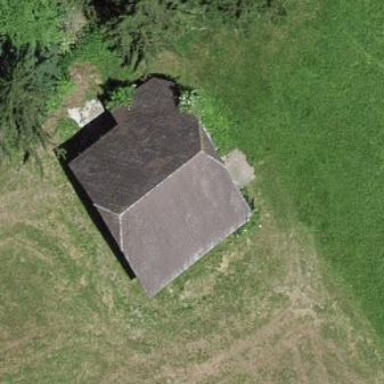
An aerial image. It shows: Rural barn.